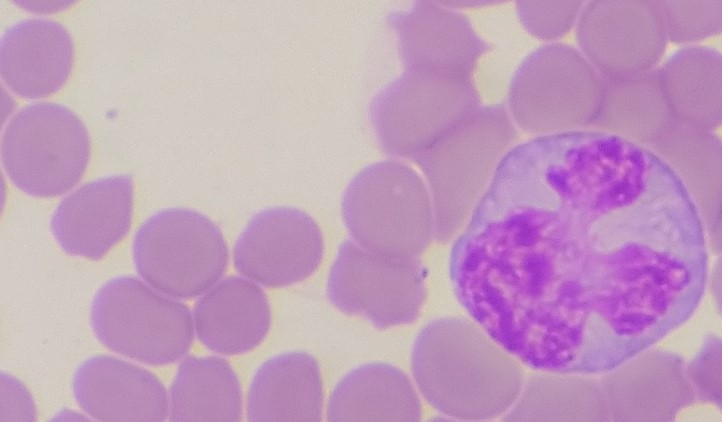
White blood cell type: Neutrophil